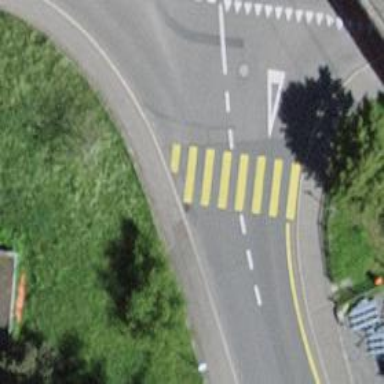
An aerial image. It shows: Marked crossing on the road.